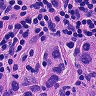
Metastatic tissue present: yes